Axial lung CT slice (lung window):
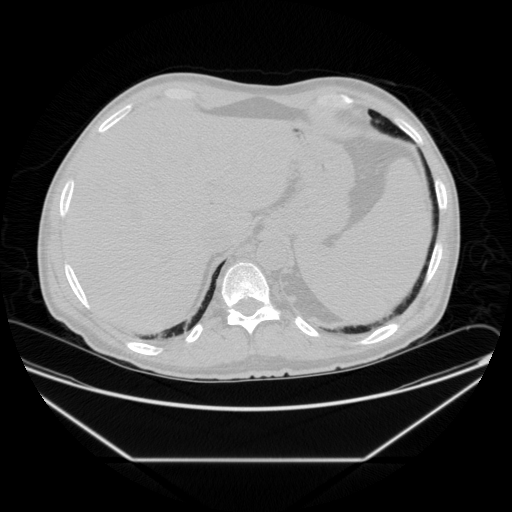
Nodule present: no